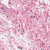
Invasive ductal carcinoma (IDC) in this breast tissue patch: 0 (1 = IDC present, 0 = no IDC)